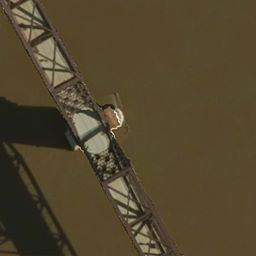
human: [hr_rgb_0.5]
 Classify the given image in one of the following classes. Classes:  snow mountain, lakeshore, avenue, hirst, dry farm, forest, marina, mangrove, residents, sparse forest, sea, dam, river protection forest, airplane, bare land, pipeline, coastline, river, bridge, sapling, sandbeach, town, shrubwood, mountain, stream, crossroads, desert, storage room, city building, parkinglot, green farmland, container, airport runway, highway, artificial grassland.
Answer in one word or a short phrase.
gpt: bridge